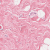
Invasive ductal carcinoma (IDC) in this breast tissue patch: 0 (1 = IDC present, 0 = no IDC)